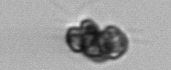
Label: Corymbellus